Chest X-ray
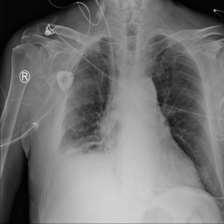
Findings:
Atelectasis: positive
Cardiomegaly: negative
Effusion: positive
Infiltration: negative
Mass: negative
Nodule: negative
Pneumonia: negative
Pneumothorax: negative
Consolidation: negative
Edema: negative
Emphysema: negative
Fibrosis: negative
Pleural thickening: negative
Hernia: negative